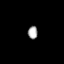
Tissue: prostate
Cell type: T cells
Senescence score: 0.3476
Nuclear area (px): 124
Mean DAPI intensity: 167.468